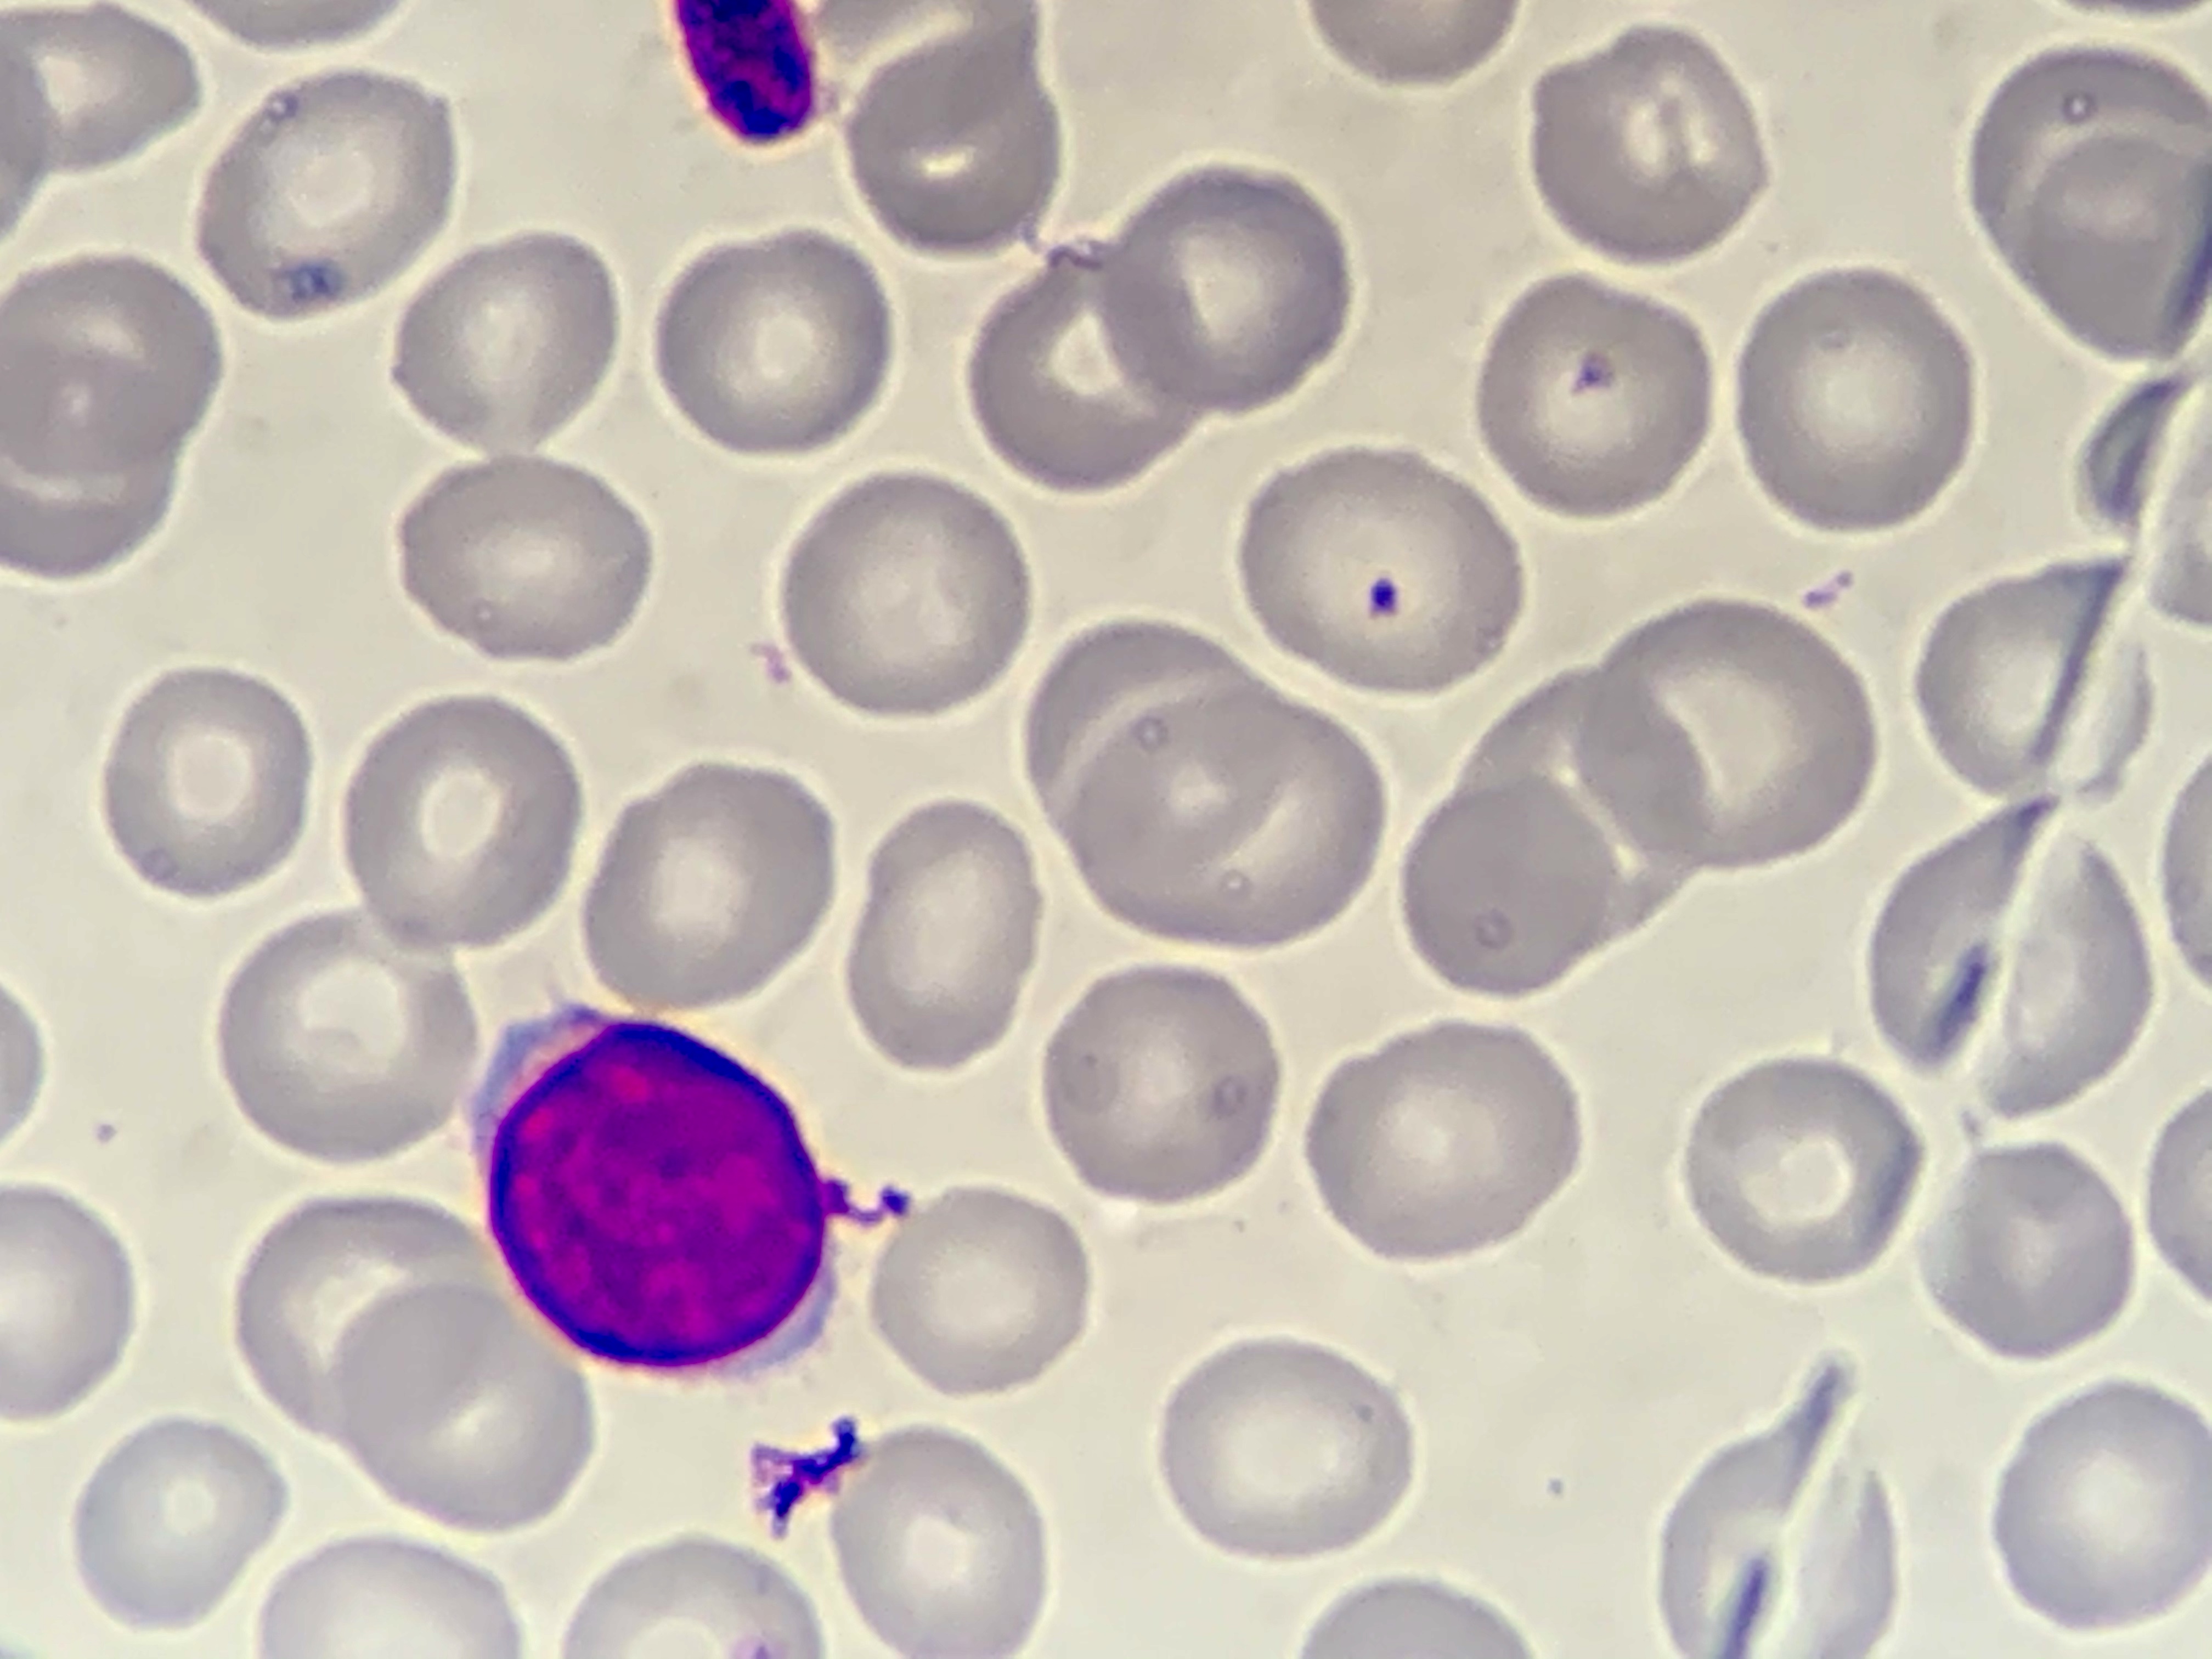
Cell type: LYMPHOCYTES